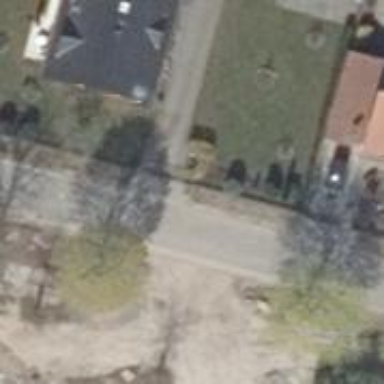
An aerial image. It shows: Driveway leading to service road.